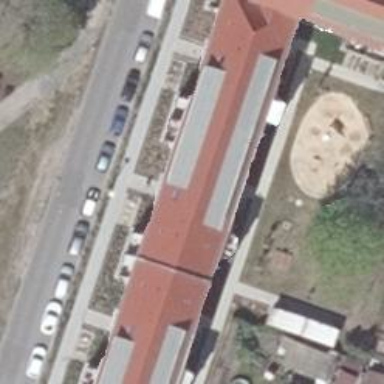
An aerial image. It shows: Apartment building with hipped roof.